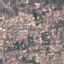
Label: Residential